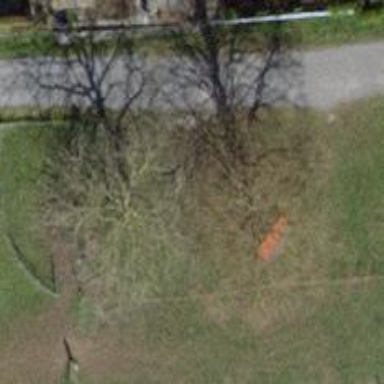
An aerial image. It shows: Red bench.